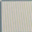
Piece: xx